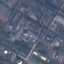
Land use / land cover: Industrial